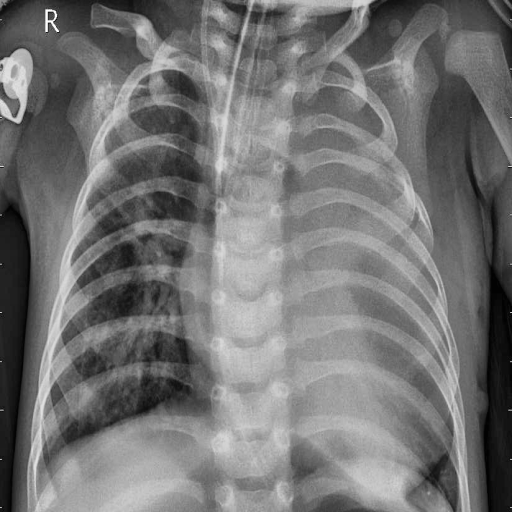
Finding: PNEUMONIA